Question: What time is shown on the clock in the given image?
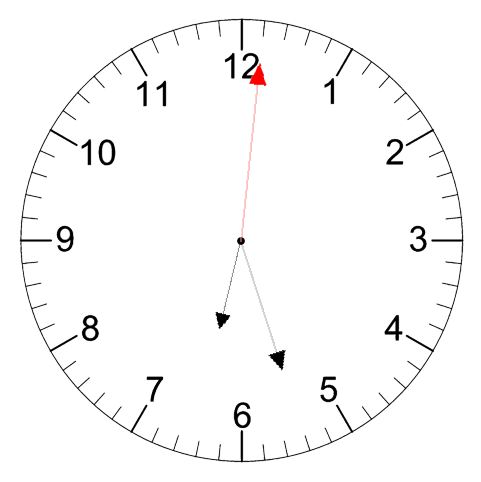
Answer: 06:27:01